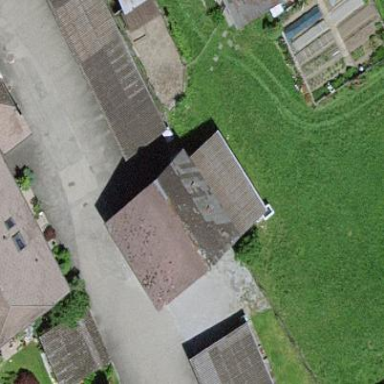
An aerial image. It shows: Rural barn.